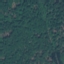
Land use / land cover class: Forest